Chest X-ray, PA view. Patient: 21 years old, sex M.
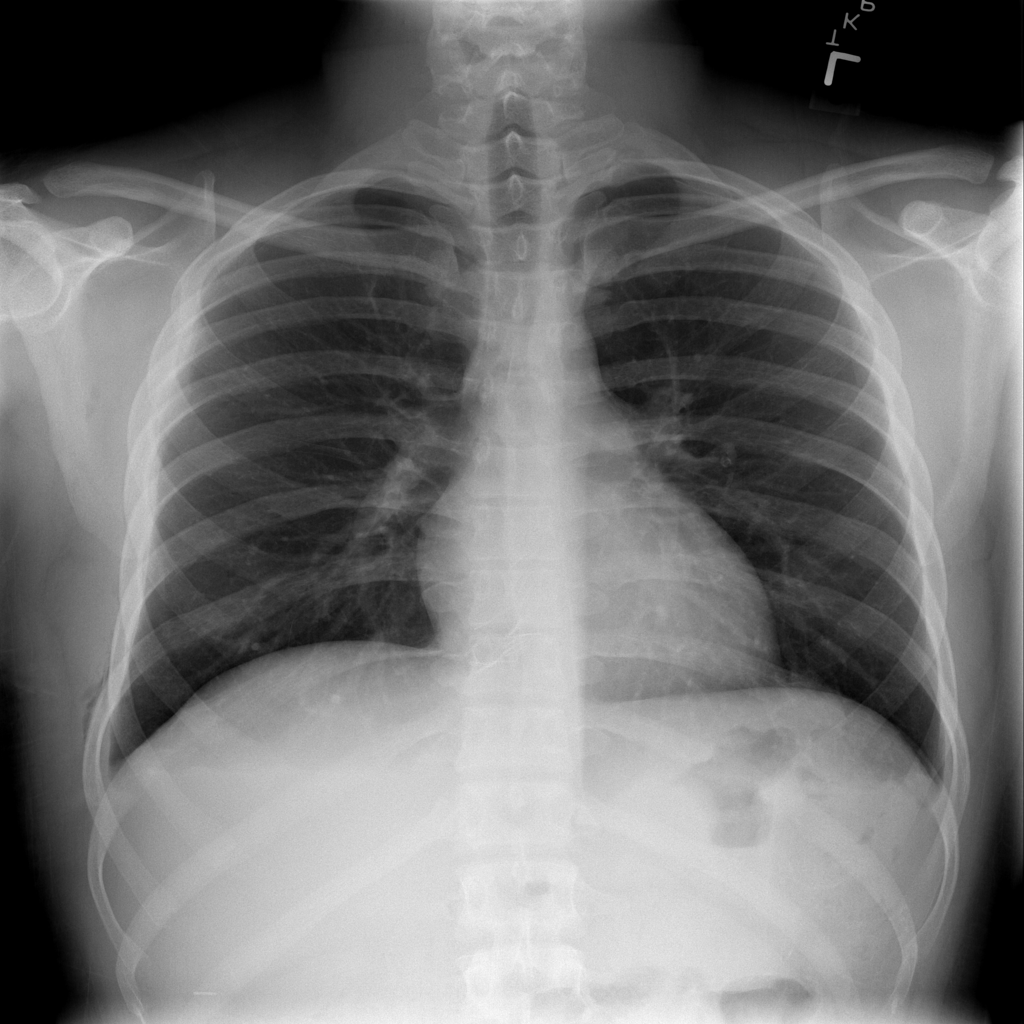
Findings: Pneumothorax